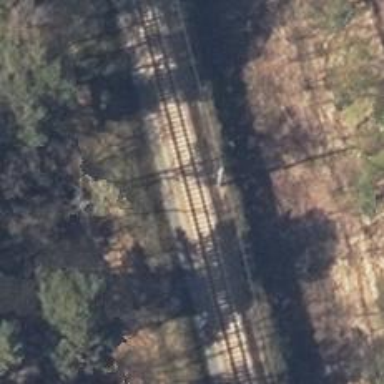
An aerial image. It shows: Railway milestone with catenary mast.